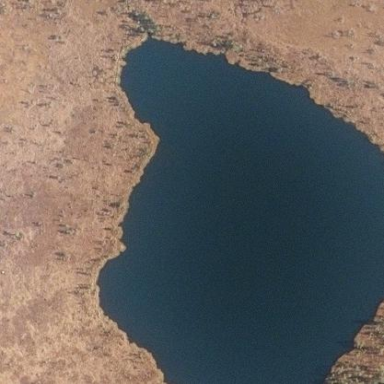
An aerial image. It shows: Serene lake.